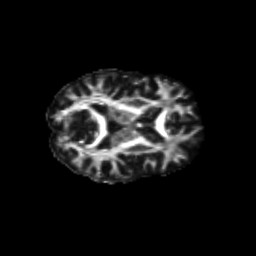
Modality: FA
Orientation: axial
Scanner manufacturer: siemens
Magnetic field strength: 3 T
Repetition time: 9.2 s
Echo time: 0.084 s